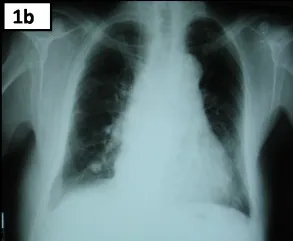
Chest Radiograms. B. Chest X-ray after pharmaceutical treatment for the congestive heart failure symptoms. Most of the initially appeared radiographic findings have been almost completely resolved.
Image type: radiology (x_ray)